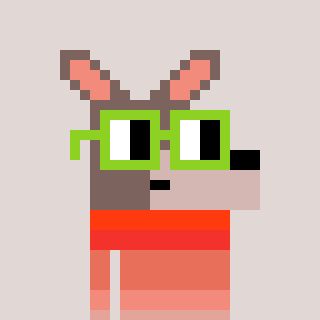
a pixel art character with square light green glasses, a kangaroo-shaped head and a green-colored body on a warm background